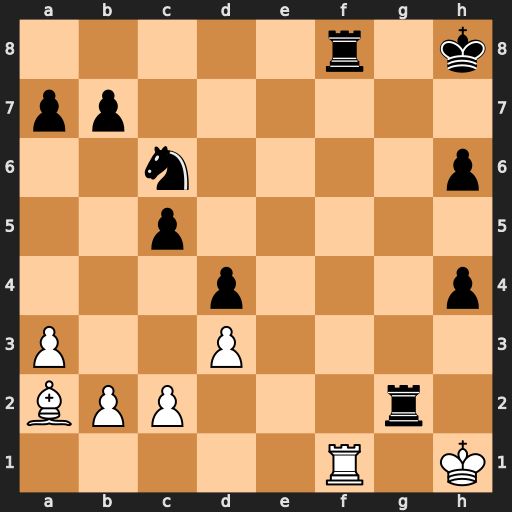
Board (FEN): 5r1k/pp6/2n4p/2p5/3p3p/P2P4/BPP3r1/5R1K
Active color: w
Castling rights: -
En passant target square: -
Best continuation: Rxf8+ Kh7 Kxg2